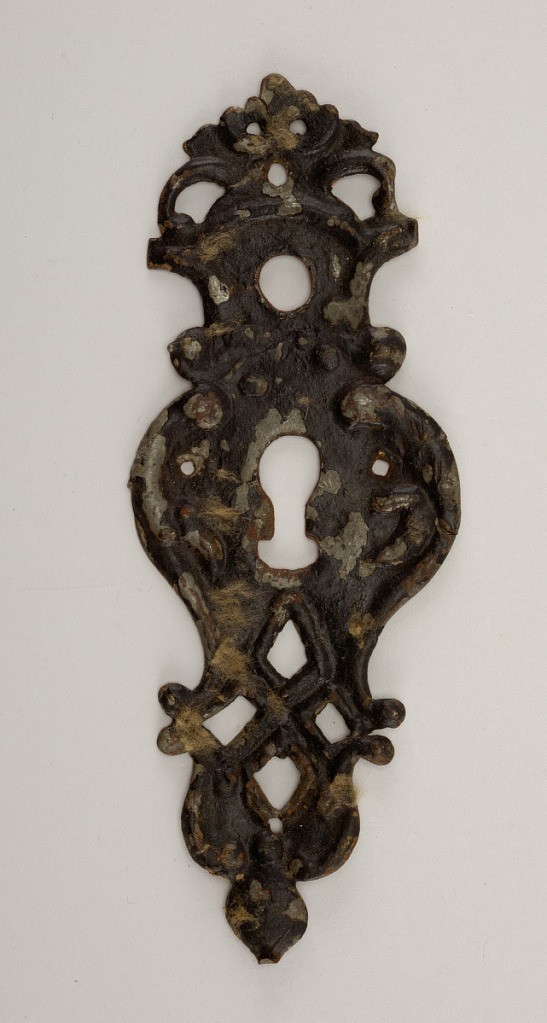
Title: Keyhole escutcheon
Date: ca. 1680
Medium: Tin
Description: Pierced and repoussé plate with foliage motifs and scrollwork.